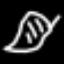
Label: leaf